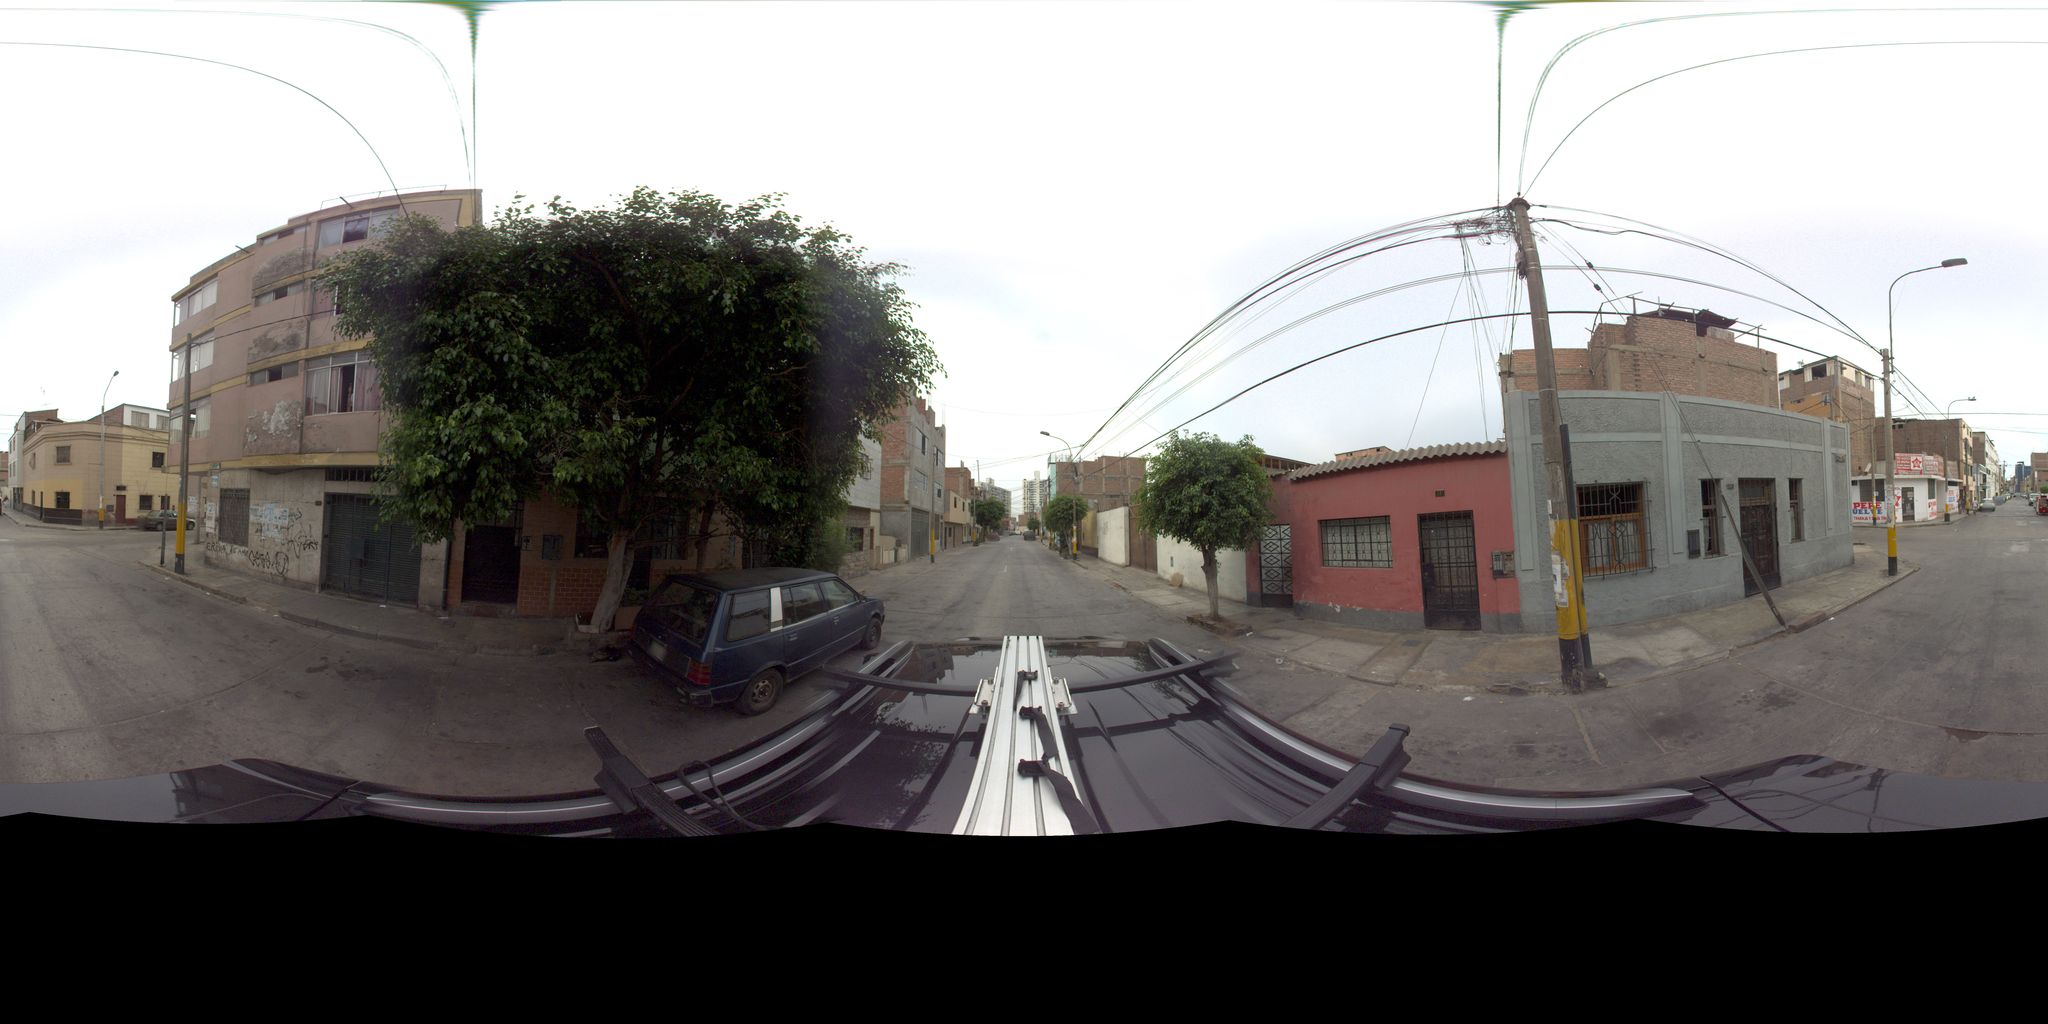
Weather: clear
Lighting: day
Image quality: good
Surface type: driving surface
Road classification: residential
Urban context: urban centre
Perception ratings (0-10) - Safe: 1.31, Lively: 7.2, Beautiful: 3.1, Boring: 1.66, Depressing: 4.29, Wealthy: 2.16